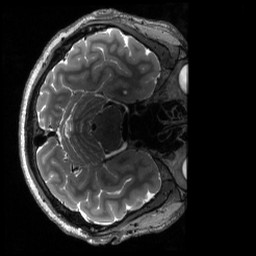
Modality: T2w
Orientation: axial
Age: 23
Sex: male
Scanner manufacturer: siemens
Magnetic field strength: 3 T
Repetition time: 3.2 s
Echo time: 0.563 s